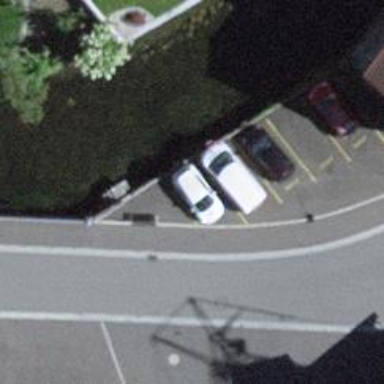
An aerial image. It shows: Bench for seating.